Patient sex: F
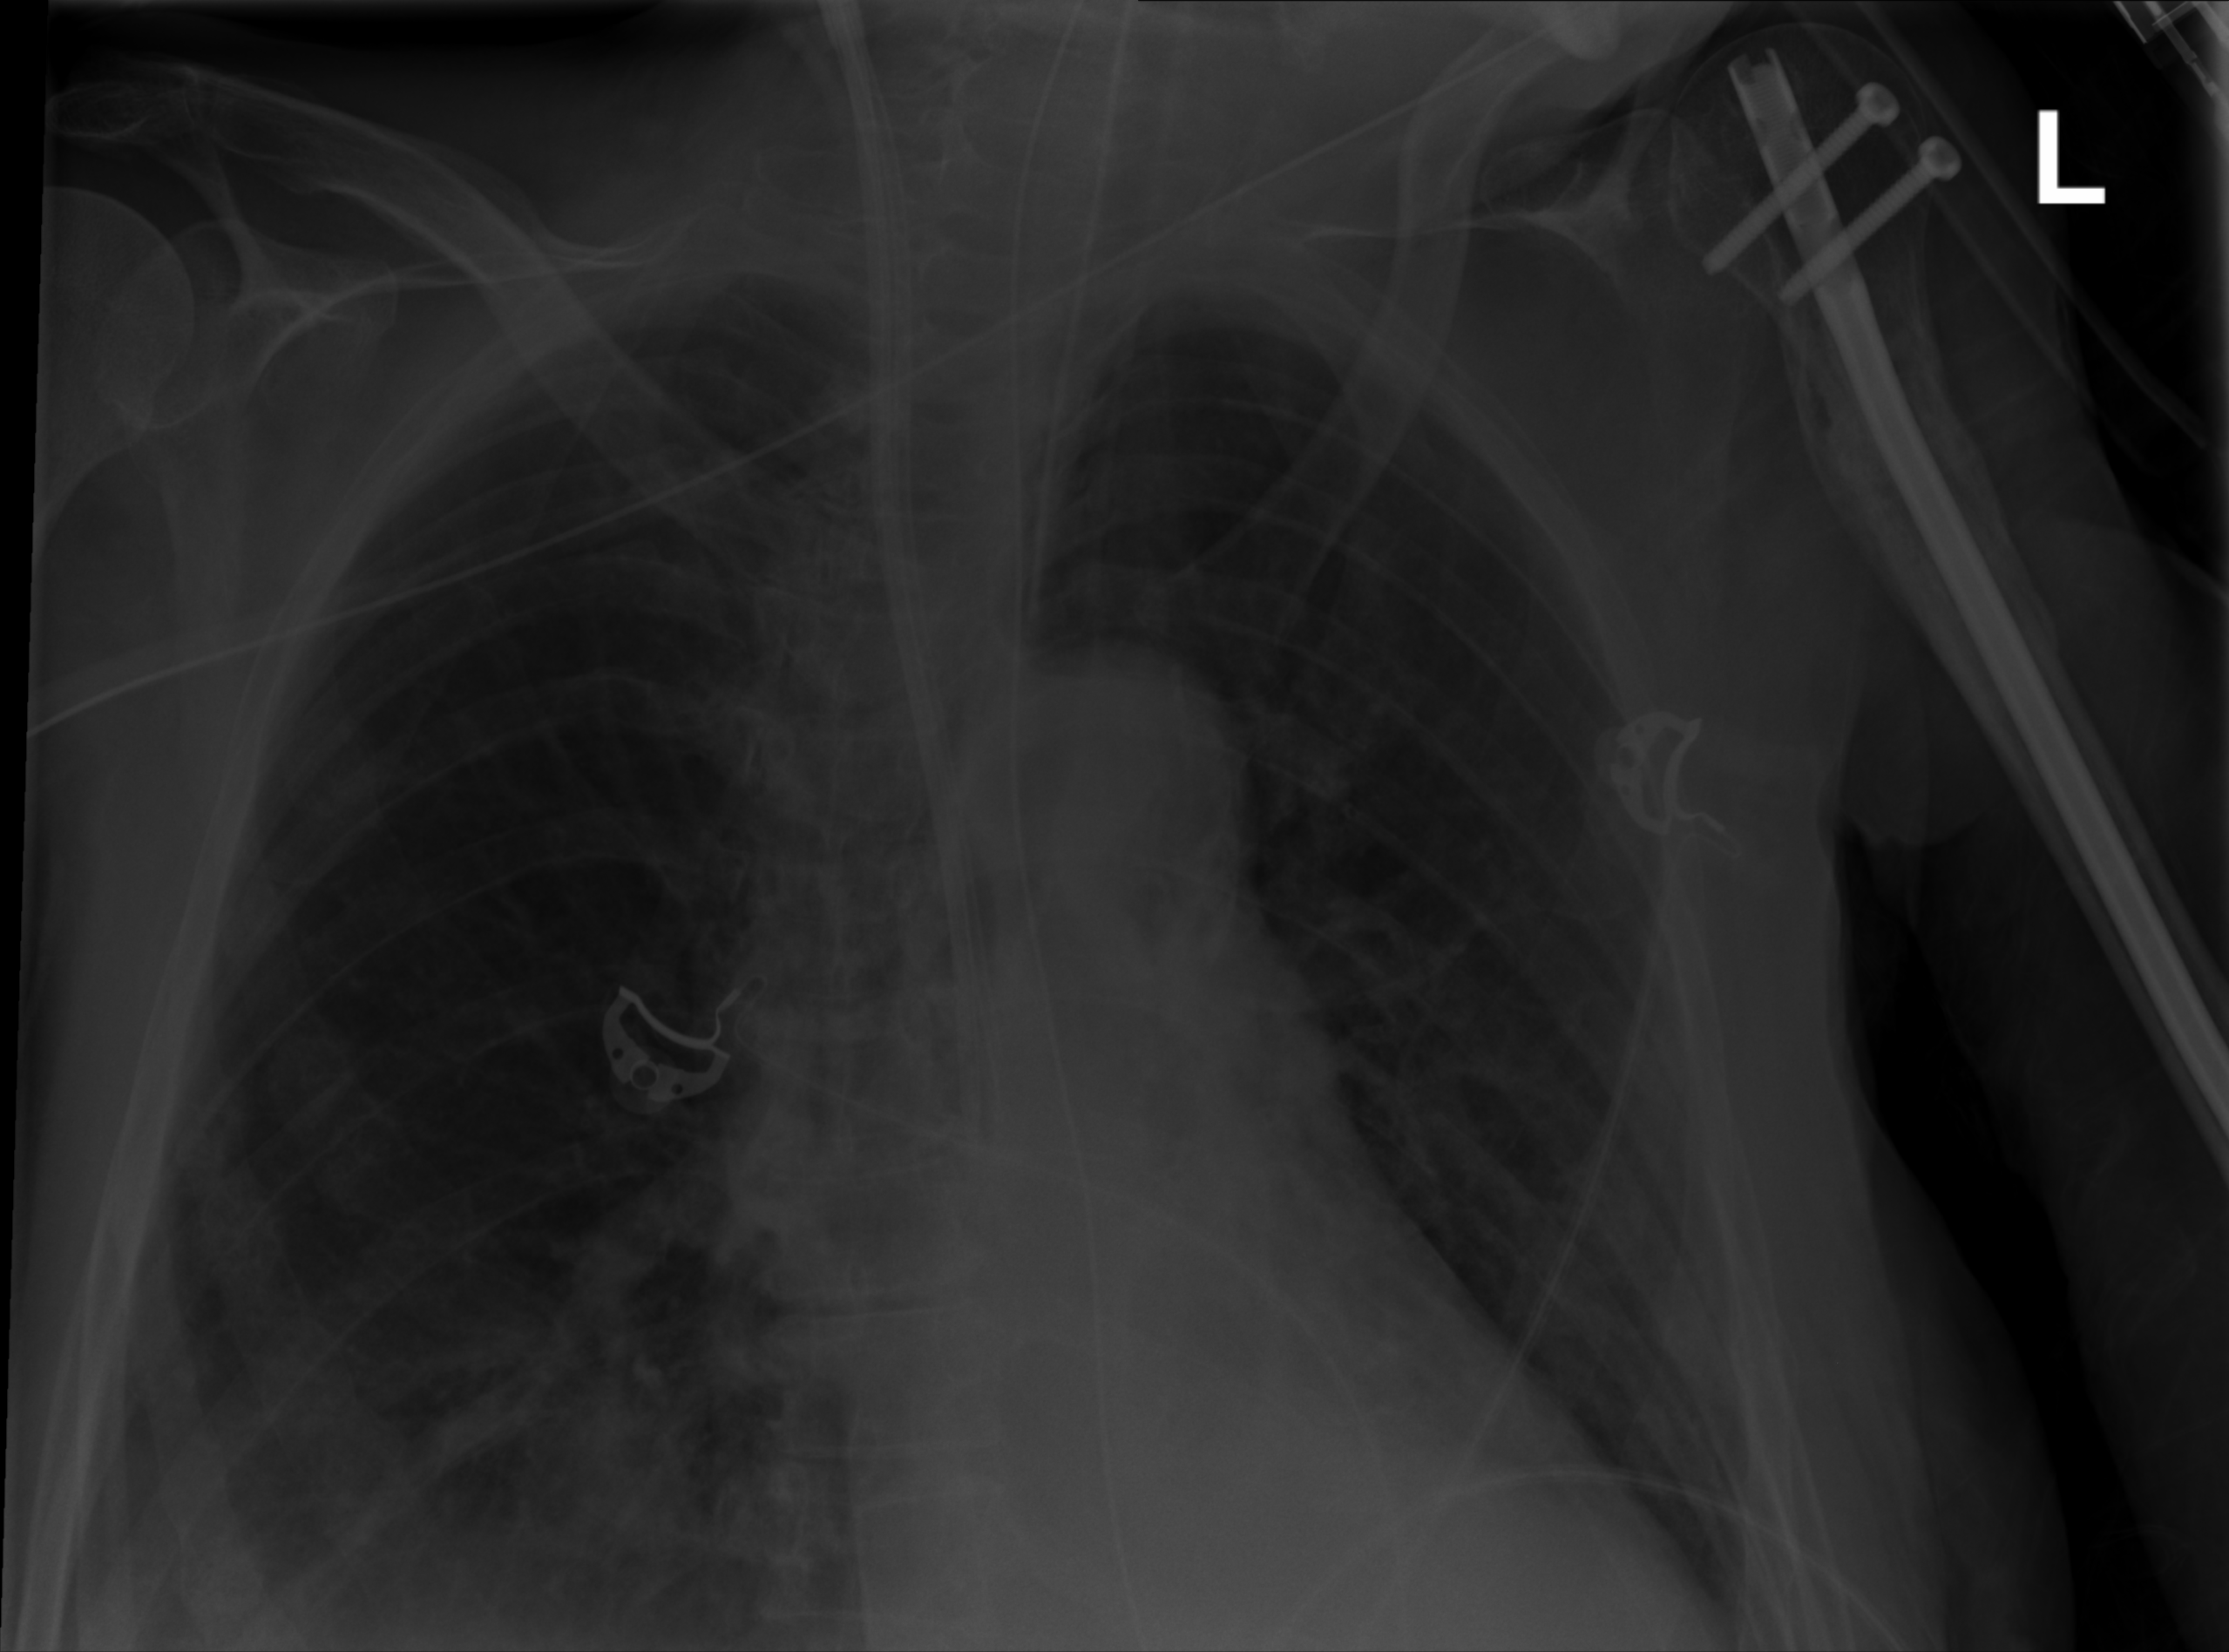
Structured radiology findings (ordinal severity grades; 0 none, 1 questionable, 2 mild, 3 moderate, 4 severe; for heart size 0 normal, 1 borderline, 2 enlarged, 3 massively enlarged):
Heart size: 0
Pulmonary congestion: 0
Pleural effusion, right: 3
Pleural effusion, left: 0
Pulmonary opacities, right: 0
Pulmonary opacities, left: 0
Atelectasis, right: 2
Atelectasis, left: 0